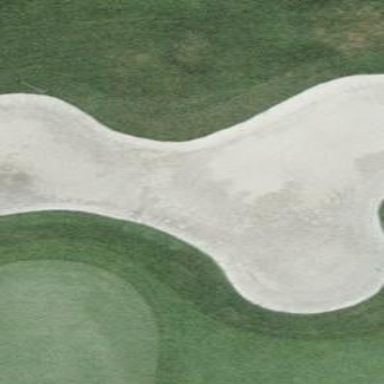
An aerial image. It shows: Golf bunker filled with natural sand.